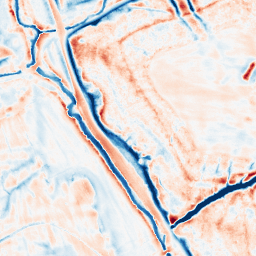
Category: edge_preserving
Decomposition family: bilateral
Decomposition parameters: d: 21
sigma_color: 25
sigma_space: 25
Upsampling method: quadratic
Upsampling parameters: scale: 2
Upsampling scale: 2